Question: I have a TSV file exported from an application (Spotfire webplayer using Internet Explorer). While viewing that file in Notepad++ or notepad everything looks good (PFA the snapshot).
But If i input the file to a Perl based CSV Parser(TSV actually) or simply use find/findstr MS-DOS commands, each character actually appears with a whitespace.
I am trying to exclude few lines (based on specific dates) but due to this issue, I am unable to do that.

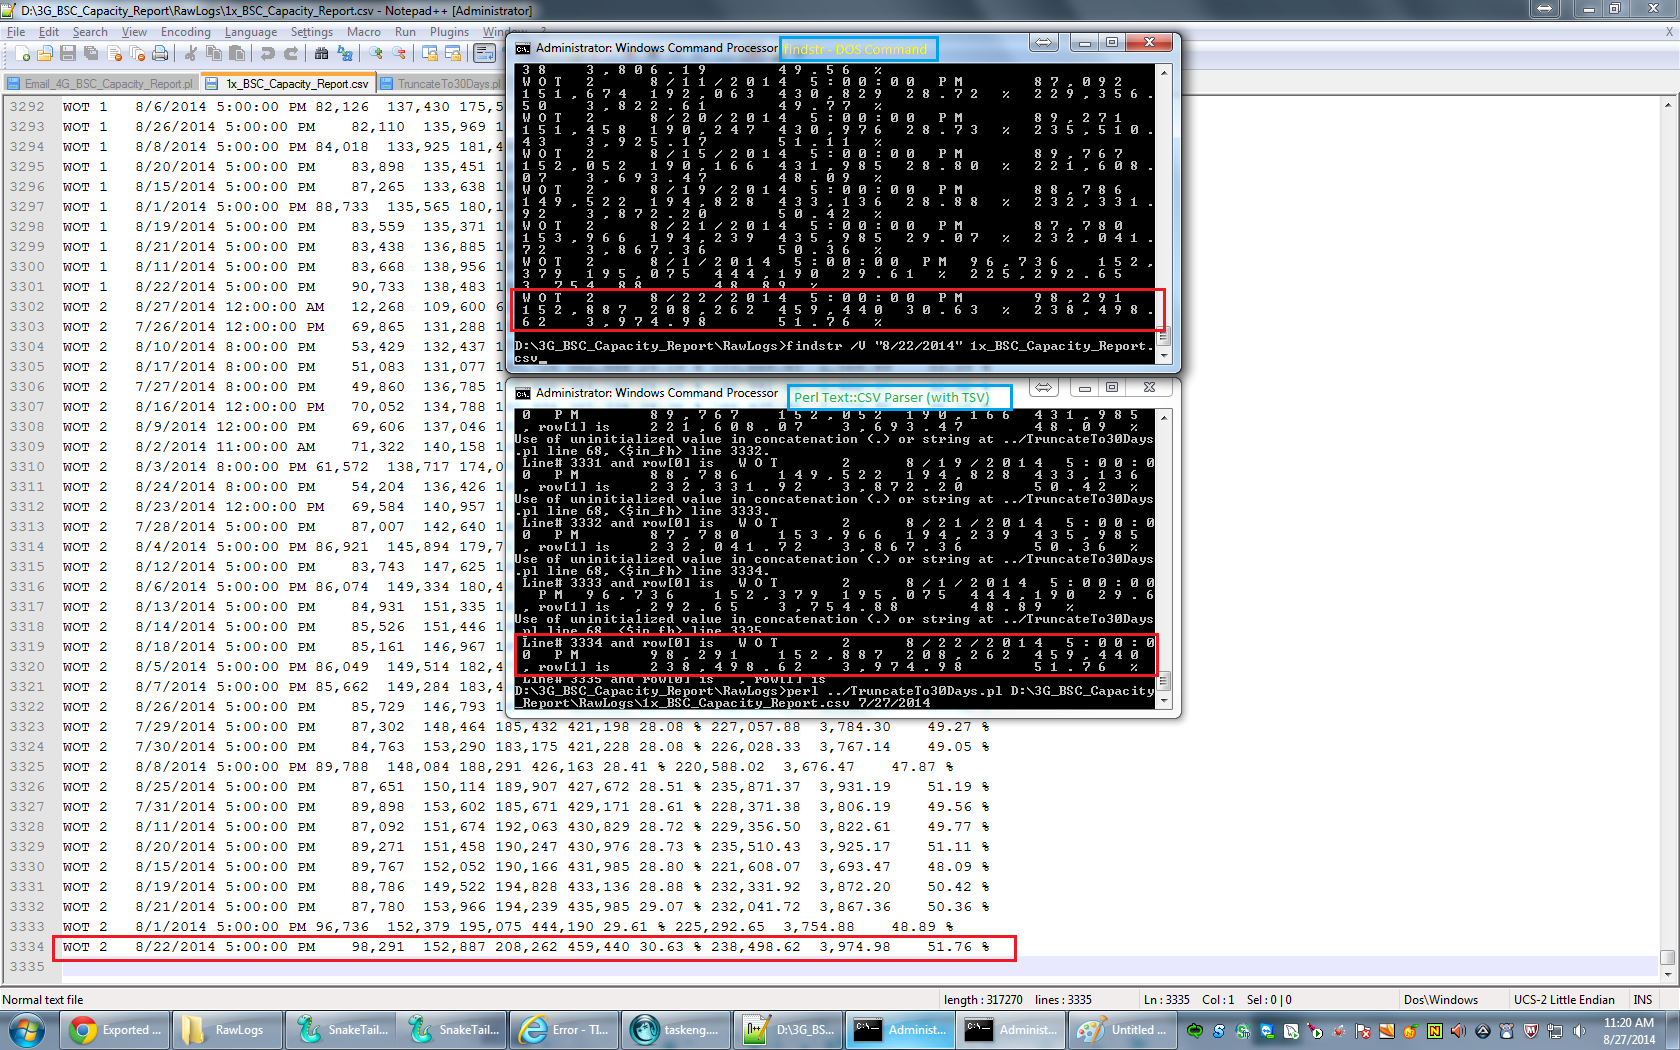
Answer: Your file is Unicode encoded. (Notepad++ is showing it as "UCS-2 Little Endian" in the status bar.) You need to tell Perl what the encoding is and decode the data while reading from the file.
'''
use Encode qw(decode);
# read from file into $octets...
my $chars = decode('UCS-2LE', $octets, Encode::FB_CROAK);
'''